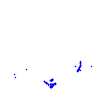
Particle: kaon